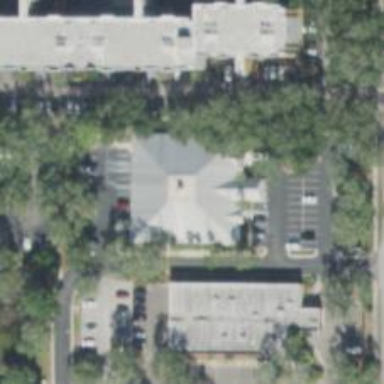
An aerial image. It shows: Clinic.